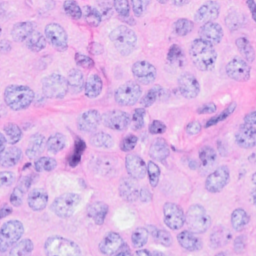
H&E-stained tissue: Breast